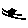
Label: bird